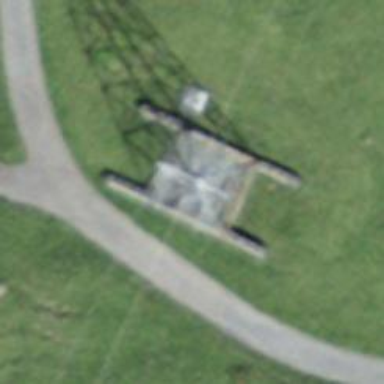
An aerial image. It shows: Pylon used for aerialway.